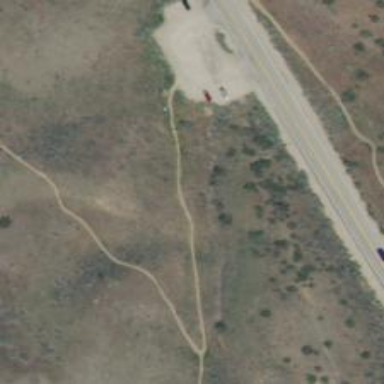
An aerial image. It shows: Path.